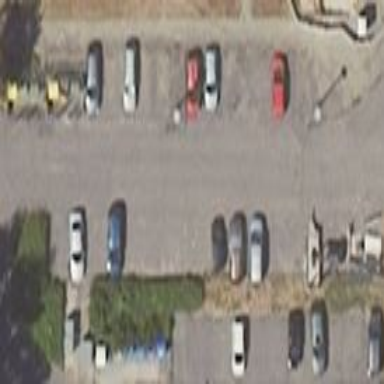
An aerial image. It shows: Parking area with surface.